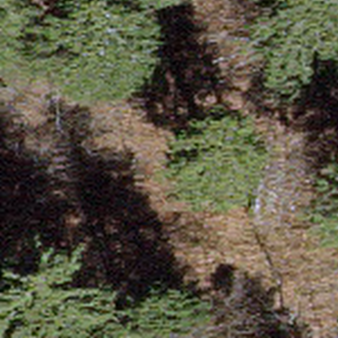
Label: other